Interaction volume radius: 5 \u00c5
Interaction volume height: 20 \u00c5
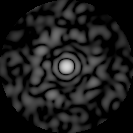
Disorder parameter: 0.8571